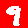
Digit: 9